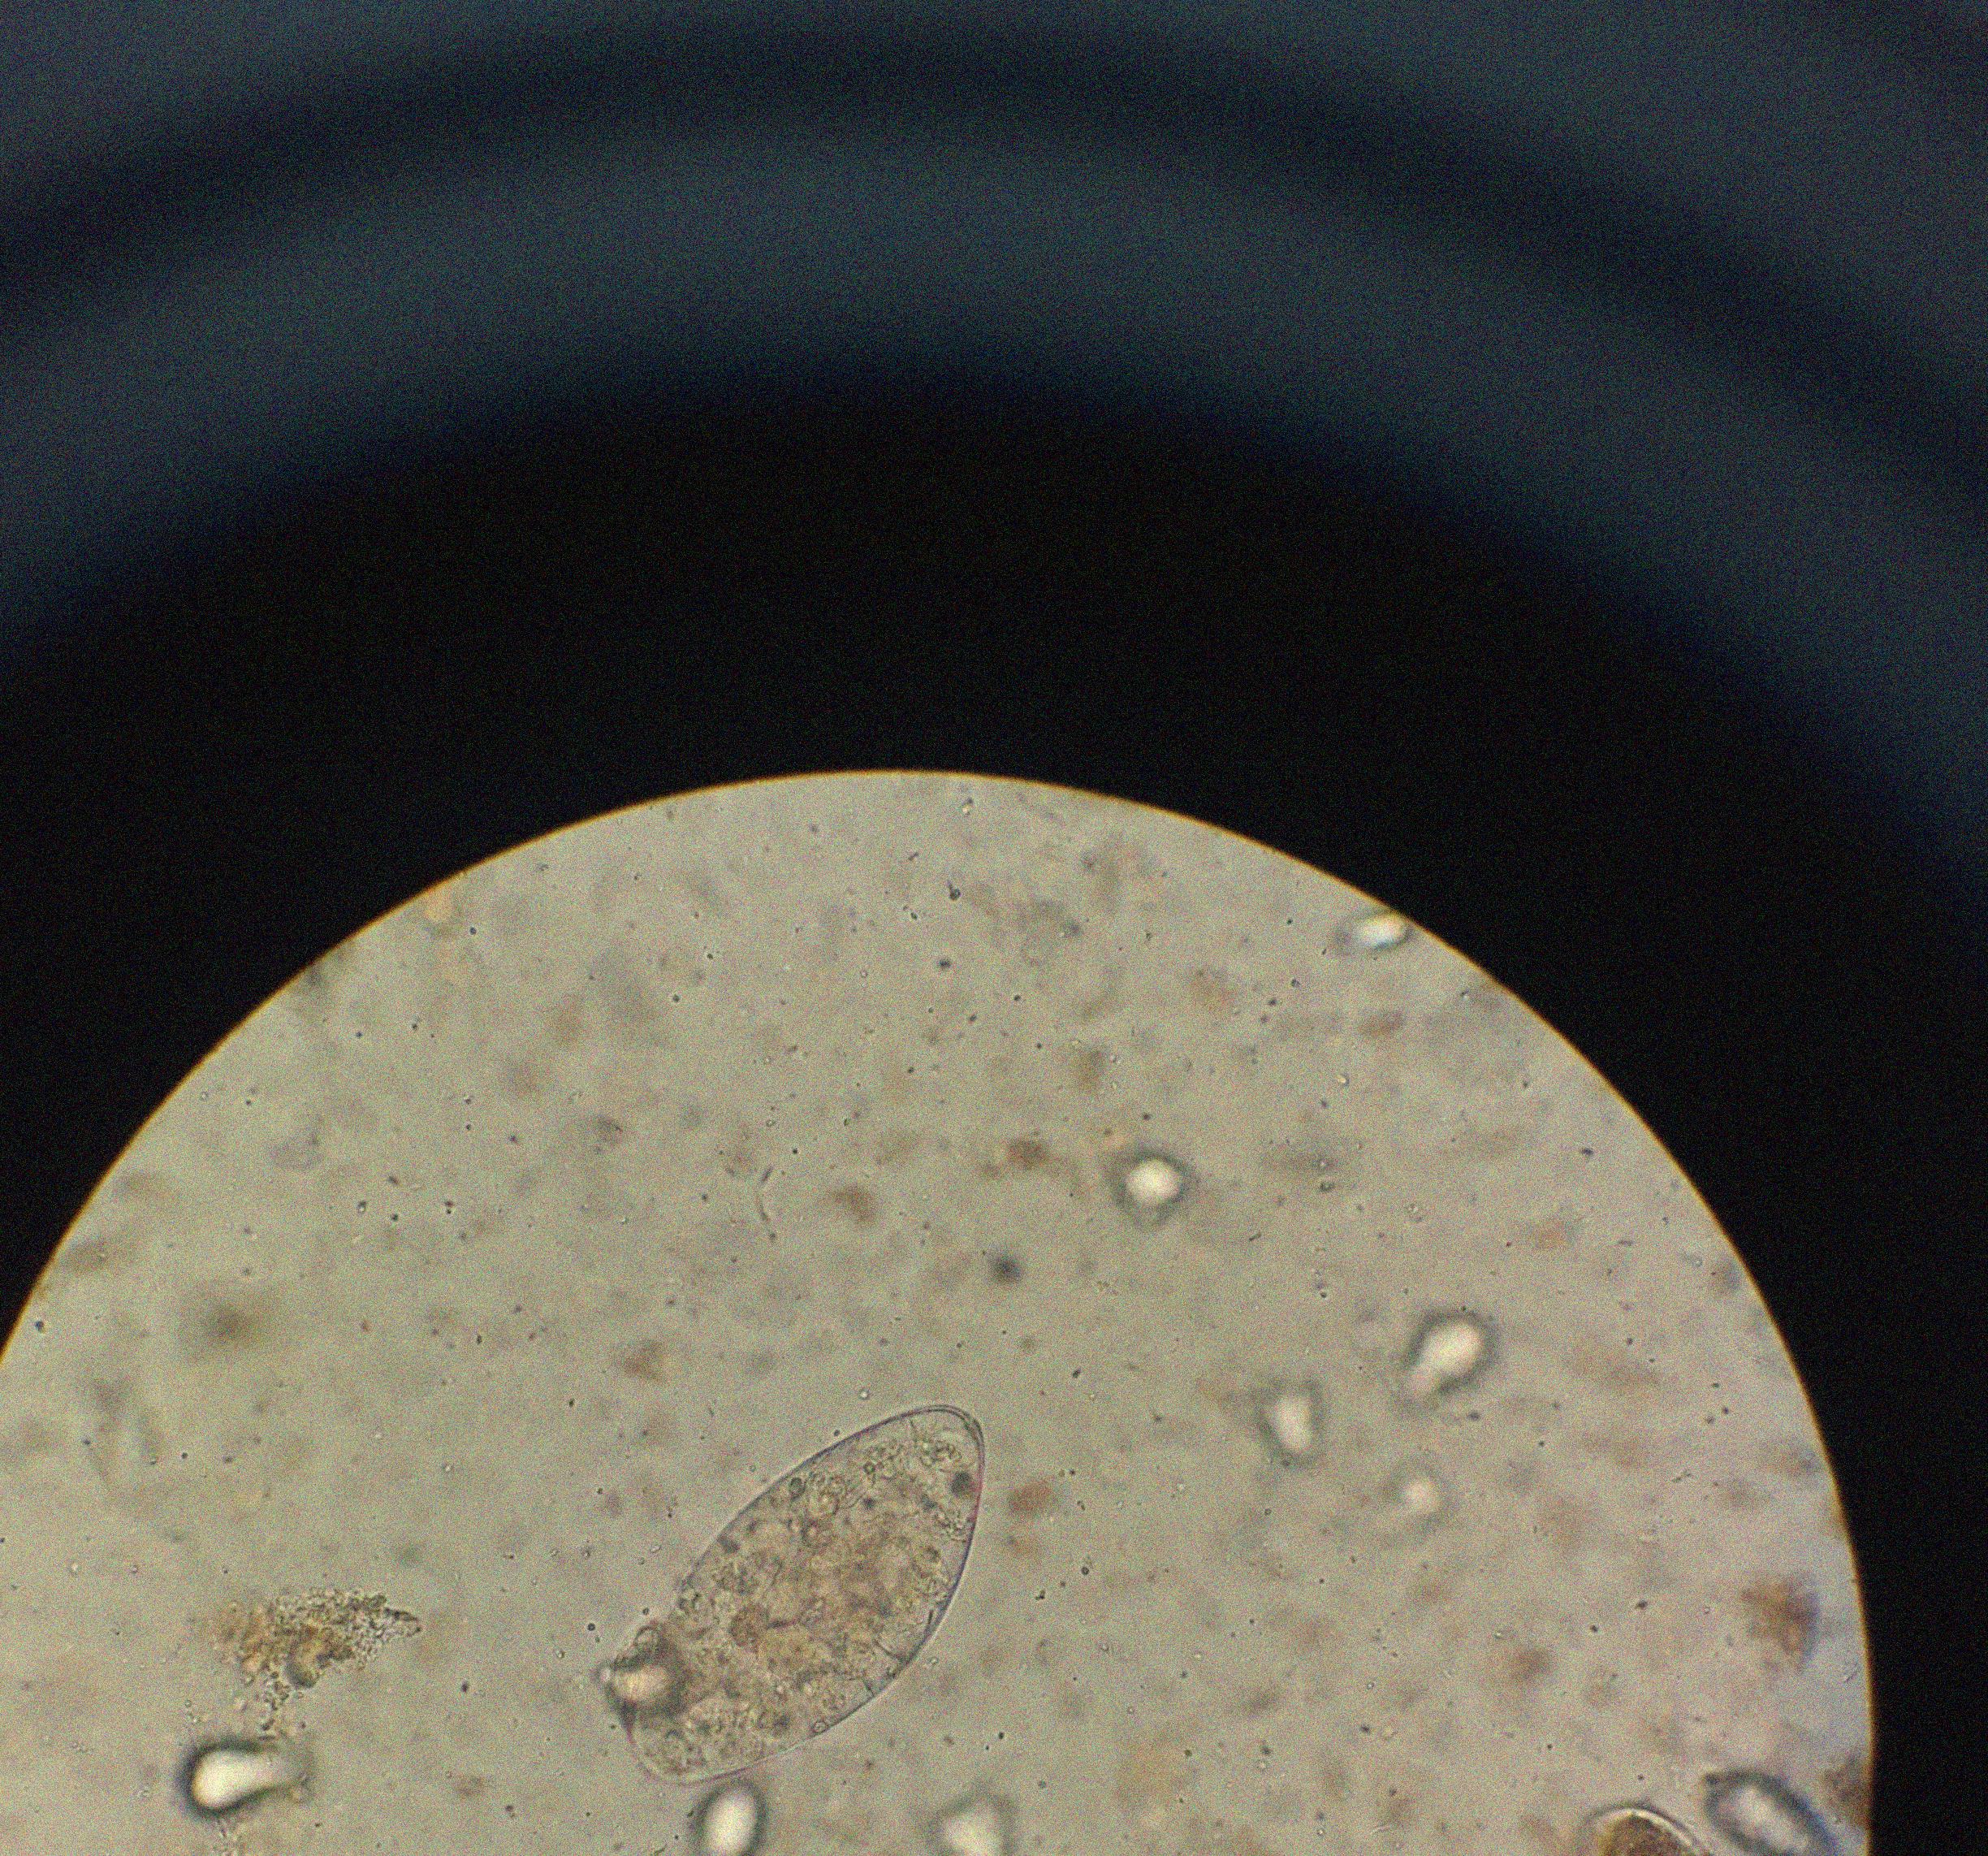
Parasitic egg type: Fasciolopsis buski